Field crop: tomato
Growth stage: 2
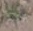
Species: solanum